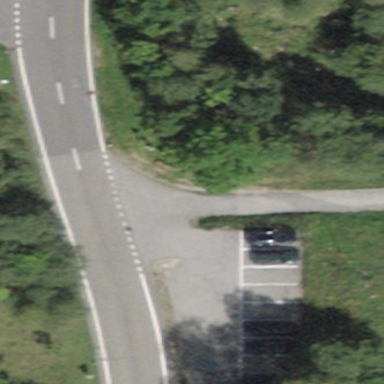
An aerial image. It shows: Parking area.